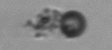
Label: bead